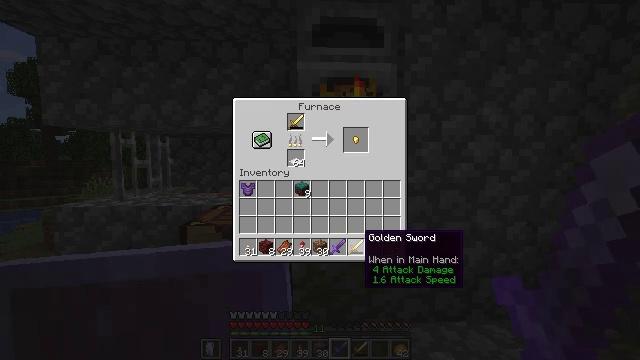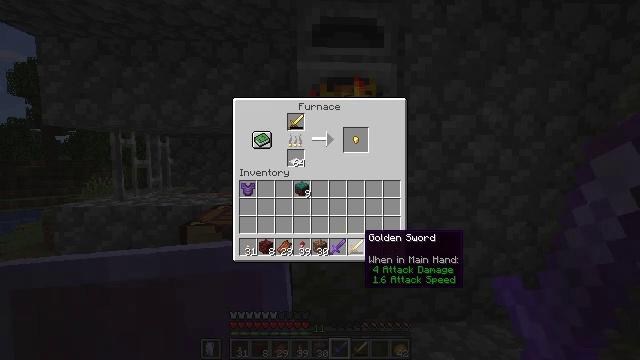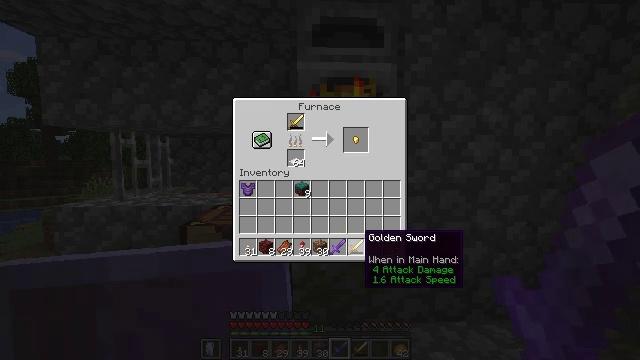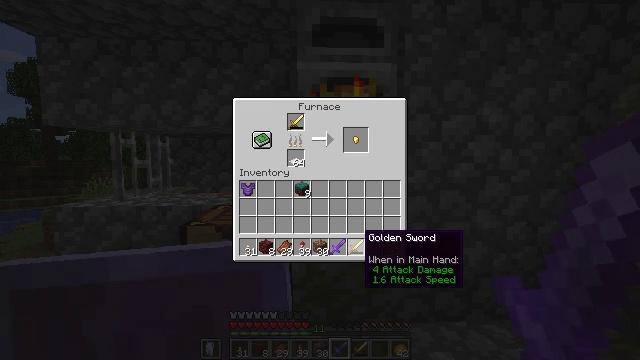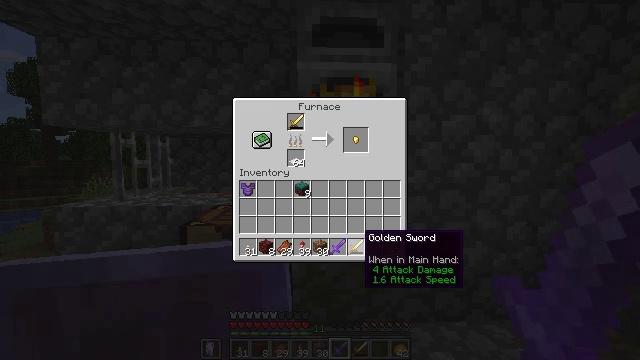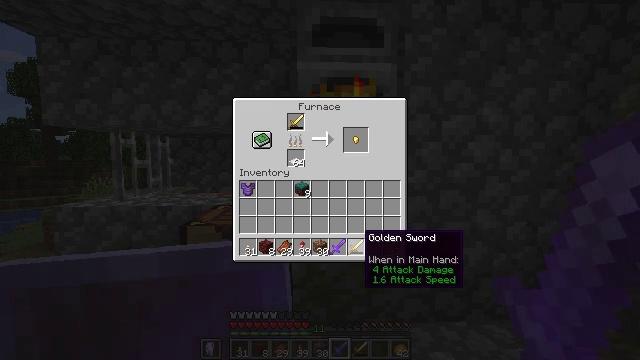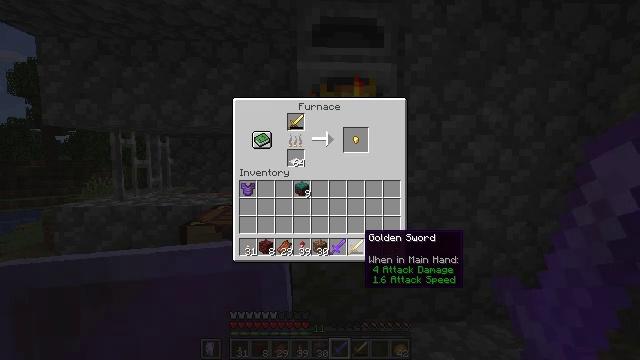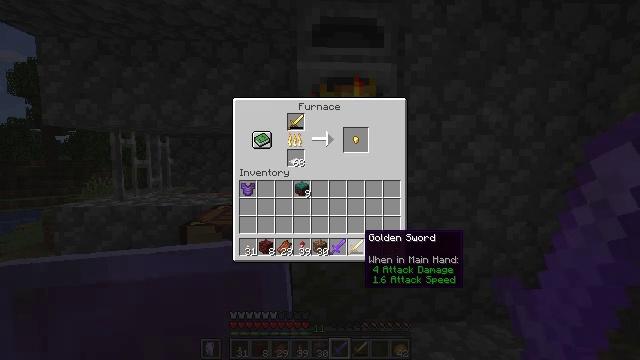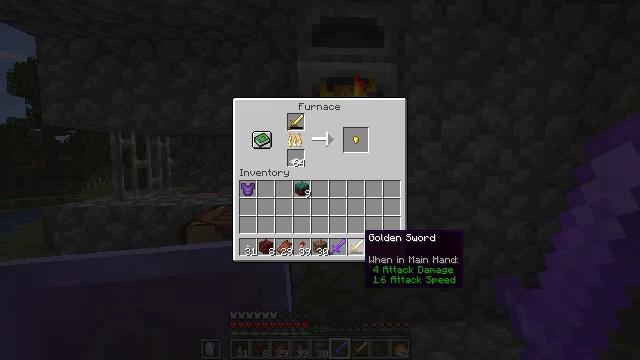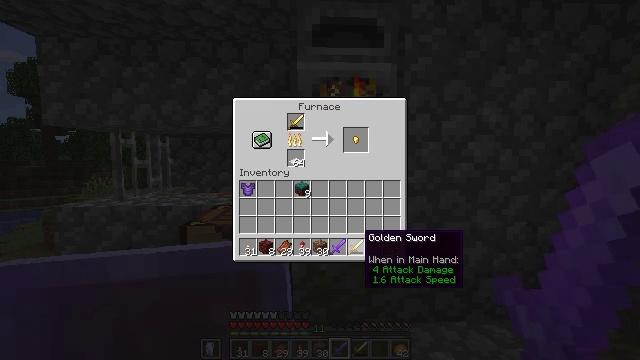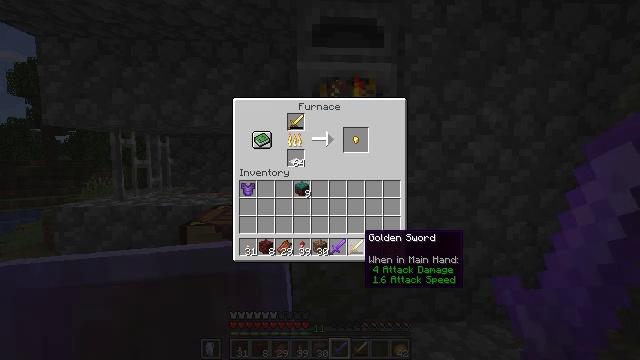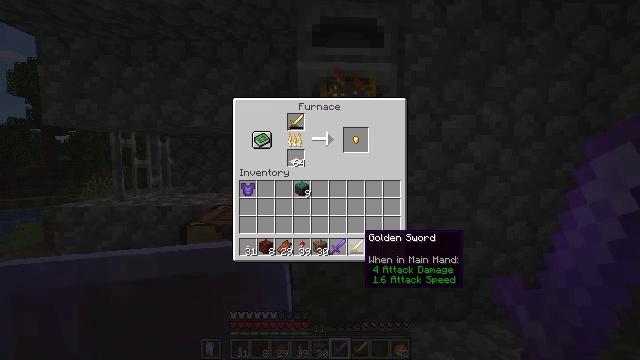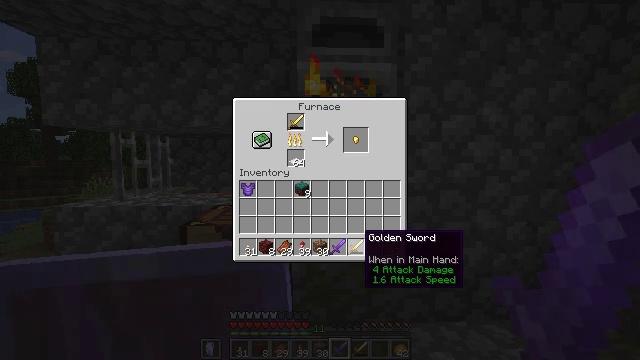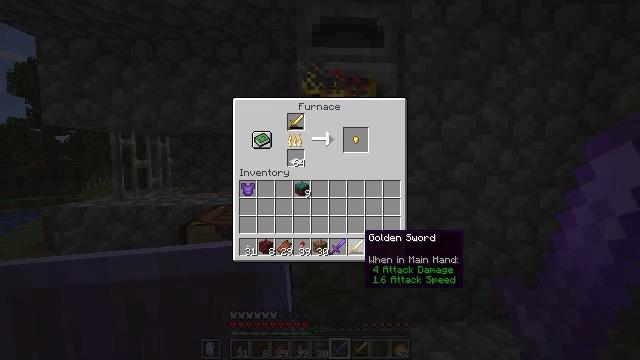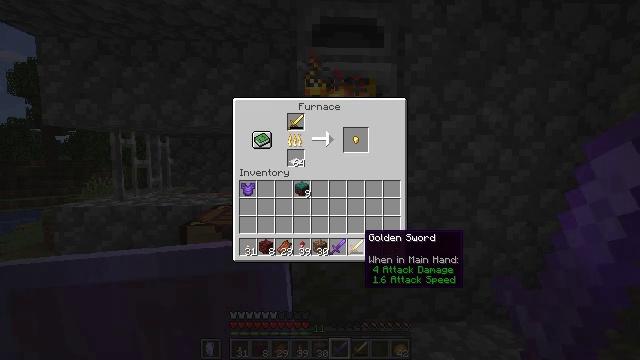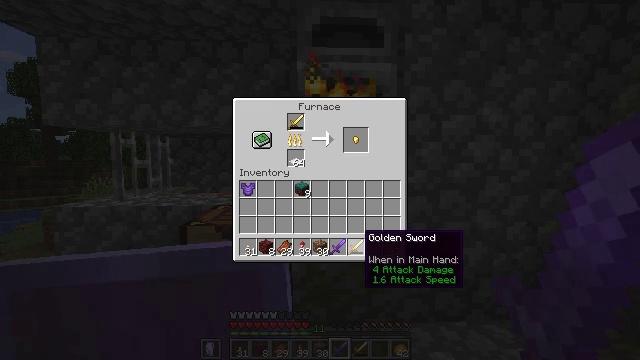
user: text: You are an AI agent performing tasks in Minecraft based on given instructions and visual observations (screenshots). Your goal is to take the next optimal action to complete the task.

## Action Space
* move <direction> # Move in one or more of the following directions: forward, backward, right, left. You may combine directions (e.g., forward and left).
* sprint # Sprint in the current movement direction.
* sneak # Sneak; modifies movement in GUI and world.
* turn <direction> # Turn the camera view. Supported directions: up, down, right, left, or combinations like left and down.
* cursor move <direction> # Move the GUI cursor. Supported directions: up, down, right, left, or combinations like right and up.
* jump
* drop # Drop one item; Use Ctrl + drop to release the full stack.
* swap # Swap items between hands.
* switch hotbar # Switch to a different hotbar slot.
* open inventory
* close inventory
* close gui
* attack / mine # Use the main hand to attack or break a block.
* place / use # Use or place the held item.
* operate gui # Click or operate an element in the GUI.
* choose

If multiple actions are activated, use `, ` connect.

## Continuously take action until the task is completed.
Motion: motion action
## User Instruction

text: Craft gold nugget.
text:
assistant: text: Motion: no_op
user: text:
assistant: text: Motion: no_op
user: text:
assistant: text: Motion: no_op
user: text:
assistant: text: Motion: no_op
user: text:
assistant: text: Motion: no_op
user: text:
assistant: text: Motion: sneak
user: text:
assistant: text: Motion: sneak
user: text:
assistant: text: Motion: sneak
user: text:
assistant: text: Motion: sneak
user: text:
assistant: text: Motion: sneak
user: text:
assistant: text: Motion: sneak
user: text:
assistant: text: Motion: sneak
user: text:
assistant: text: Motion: sneak
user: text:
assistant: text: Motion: sneak
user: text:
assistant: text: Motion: sneak
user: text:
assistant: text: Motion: no_op
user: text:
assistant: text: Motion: no_op
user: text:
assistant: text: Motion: no_op
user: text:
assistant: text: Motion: no_op
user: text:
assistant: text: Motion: no_op
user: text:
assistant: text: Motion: no_op
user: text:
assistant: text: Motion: no_op
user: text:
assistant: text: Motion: no_op
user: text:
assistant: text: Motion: no_op
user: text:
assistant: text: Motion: no_op
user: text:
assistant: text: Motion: no_op
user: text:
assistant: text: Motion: no_op
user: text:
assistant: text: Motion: no_op
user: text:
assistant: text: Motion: no_op
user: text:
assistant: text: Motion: no_op